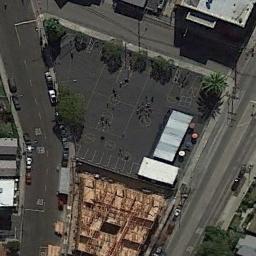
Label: basketball_court